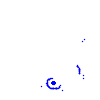
Particle: kaon